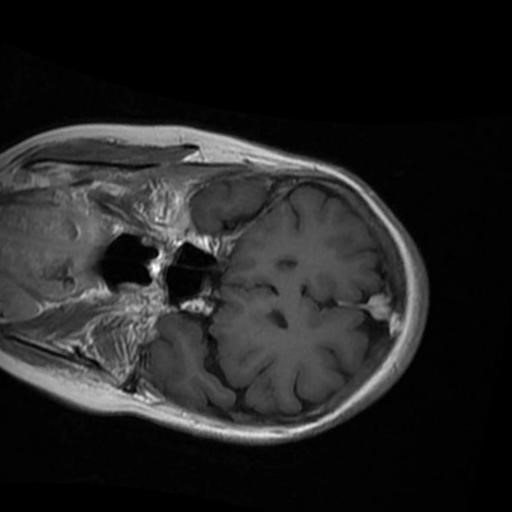
Label: brain_menin